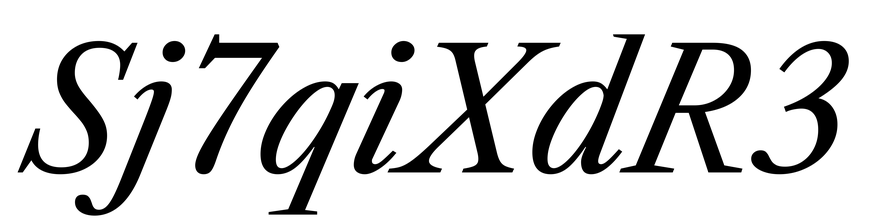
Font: LibreCaslonText-Italic_Italic